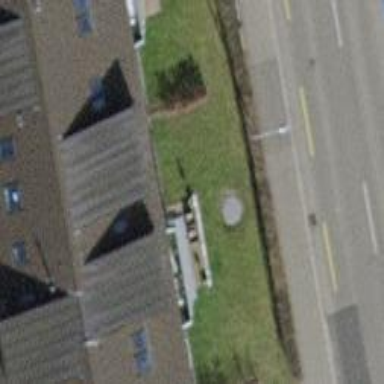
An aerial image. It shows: Building with tile roof.